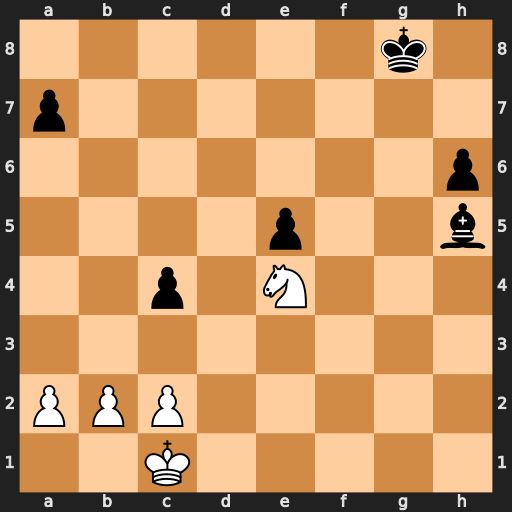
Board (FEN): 6k1/p7/7p/4p2b/2p1N3/8/PPP5/2K5
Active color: w
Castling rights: -
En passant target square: -
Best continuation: Nf6+ Kf7 Nxh5 Kg6 Ng3